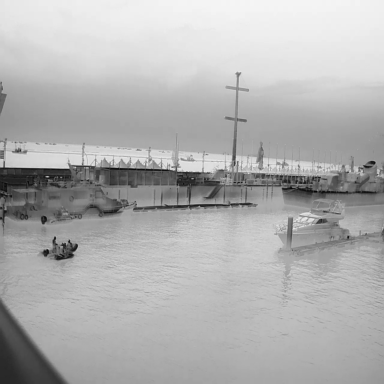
There are nine objects shown in the infrared image, including a container_ship, four canoes, three bulk_carriers, and a sailboat.